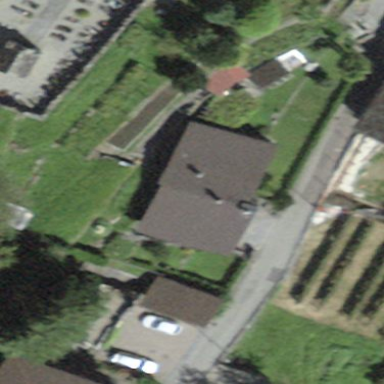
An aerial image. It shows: Detached building.